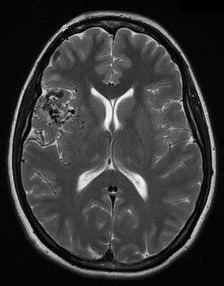
Label: notumor